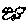
Label: bird